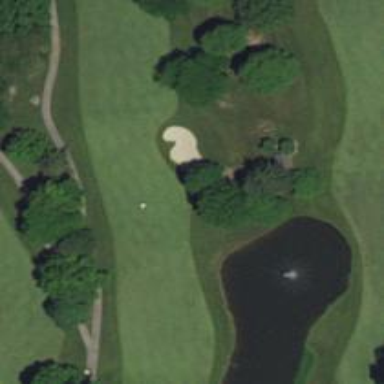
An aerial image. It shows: View of golf hole.